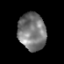
Tissue: prostate
Cell type: T cells
Senescence score: 0.3133
Nuclear area (px): 1015
Mean DAPI intensity: 119.238